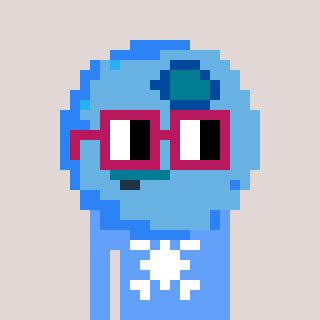
a pixel art character with square dark red glasses, a blueberry-shaped head and a blue-colored body on a warm background